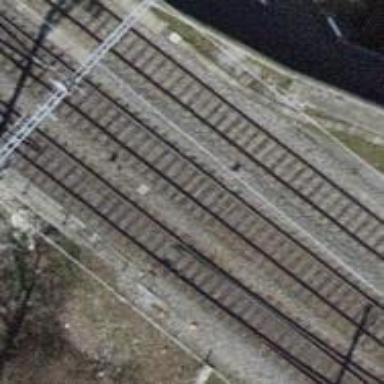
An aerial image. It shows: Railway switch.